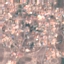
Land use / land cover: Residential